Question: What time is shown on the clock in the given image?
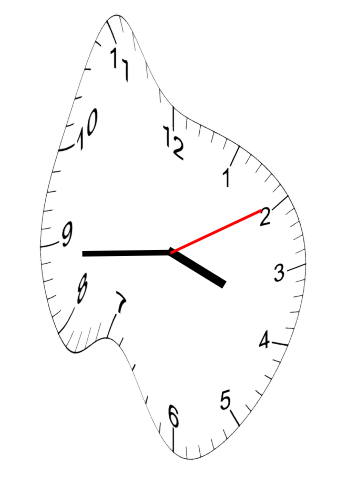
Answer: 03:44:10